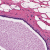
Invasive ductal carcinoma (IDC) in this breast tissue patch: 0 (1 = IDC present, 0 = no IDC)